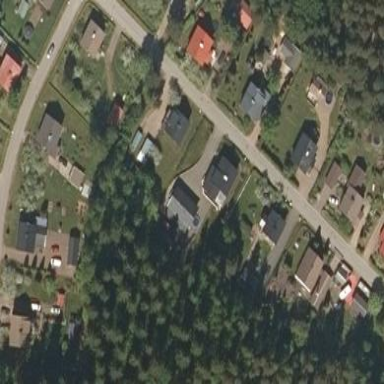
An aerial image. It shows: Residential area.